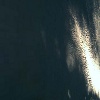
Label: water